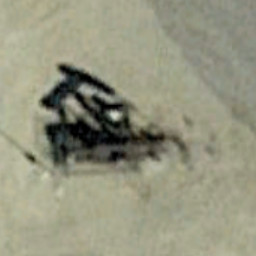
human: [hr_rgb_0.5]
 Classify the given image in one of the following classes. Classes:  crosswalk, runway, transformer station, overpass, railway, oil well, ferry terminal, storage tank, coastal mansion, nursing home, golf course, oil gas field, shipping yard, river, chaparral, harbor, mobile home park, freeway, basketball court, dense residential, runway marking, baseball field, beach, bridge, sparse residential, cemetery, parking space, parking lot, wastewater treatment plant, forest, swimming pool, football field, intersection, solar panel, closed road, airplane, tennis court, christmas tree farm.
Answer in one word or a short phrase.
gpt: oil well